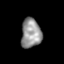
Tissue: skin
Cell type: Epithelial cells
Senescence score: 0.6907
Nuclear area (px): 578
Mean DAPI intensity: 147.798